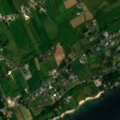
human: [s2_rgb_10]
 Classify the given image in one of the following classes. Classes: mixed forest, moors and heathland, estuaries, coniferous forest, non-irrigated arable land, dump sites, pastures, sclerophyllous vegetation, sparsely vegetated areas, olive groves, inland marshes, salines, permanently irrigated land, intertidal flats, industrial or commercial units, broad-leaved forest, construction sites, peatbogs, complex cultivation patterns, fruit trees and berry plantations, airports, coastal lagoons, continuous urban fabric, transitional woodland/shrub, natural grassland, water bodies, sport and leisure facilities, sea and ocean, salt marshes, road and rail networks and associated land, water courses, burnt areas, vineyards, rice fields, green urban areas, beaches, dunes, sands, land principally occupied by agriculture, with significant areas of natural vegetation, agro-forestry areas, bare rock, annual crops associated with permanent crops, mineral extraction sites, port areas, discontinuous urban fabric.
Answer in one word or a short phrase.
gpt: discontinuous urban fabric, pastures, complex cultivation patterns, sea and ocean